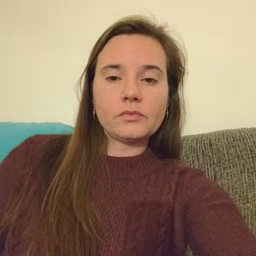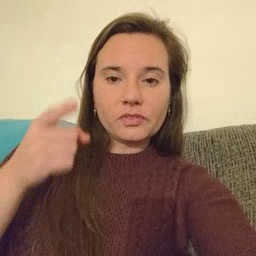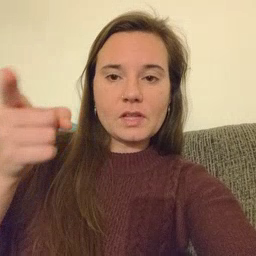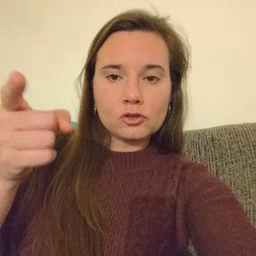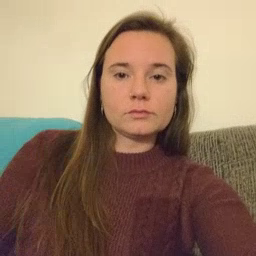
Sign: there